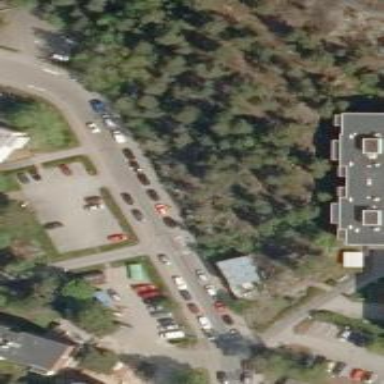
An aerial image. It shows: Uncontrolled road crossing.